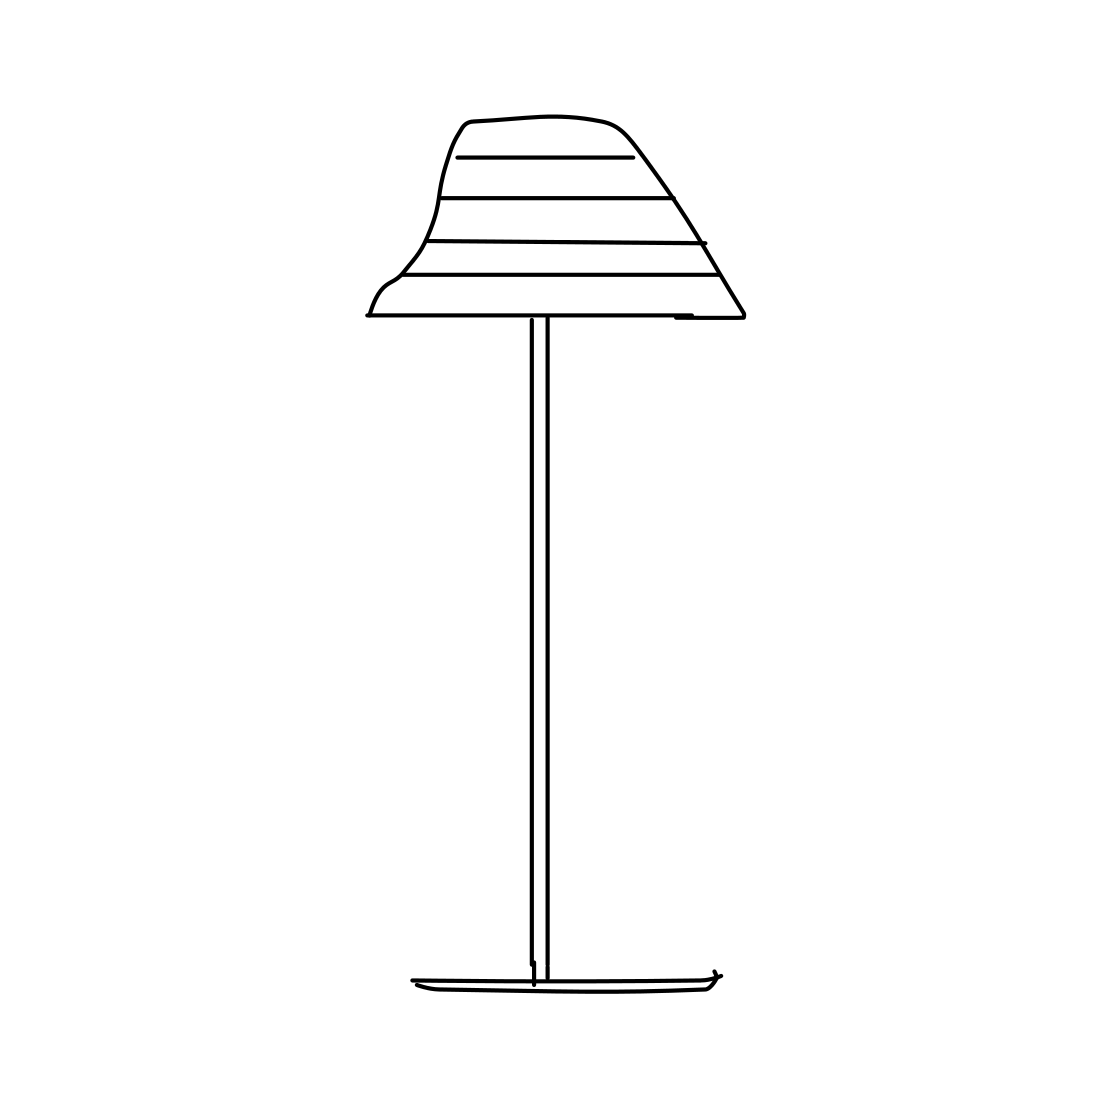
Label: floor lamp